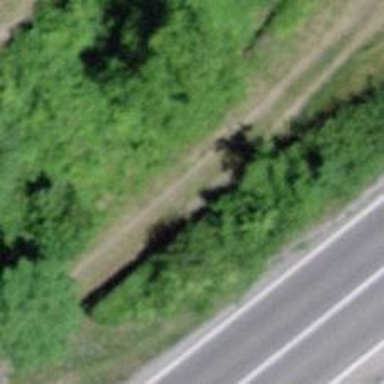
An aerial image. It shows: Track road with grade3 tracktype.